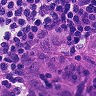
Metastatic tissue present: yes